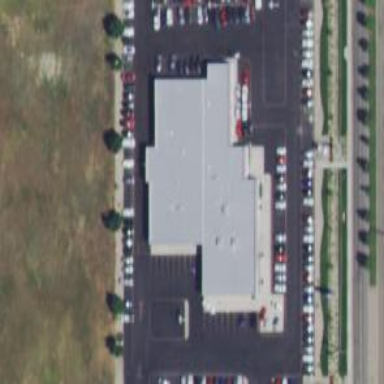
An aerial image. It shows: Car shop building.